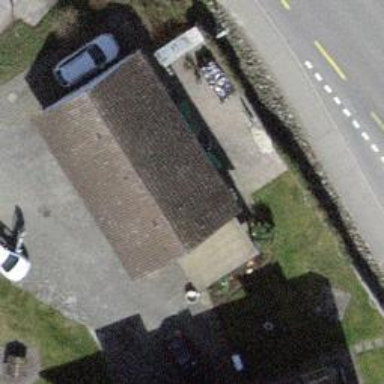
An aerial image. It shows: Group of garages.